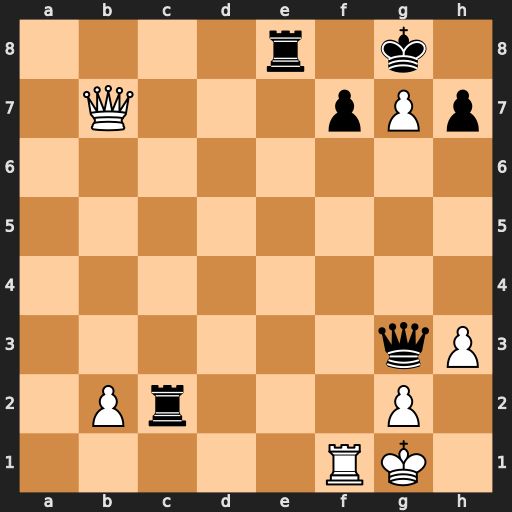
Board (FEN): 4r1k1/1Q3pPp/8/8/8/6qP/1Pr3P1/5RK1
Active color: w
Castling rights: -
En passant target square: -
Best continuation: Qxf7#